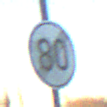
Verkehrszeichen: EndeGeschwindigkeit80
Umgebung: Outdoor, Nature
Tageszeit: SunriseSunset
Wetter: Clear
Licht: Natural
Jahreszeit: Winter
Kontrast: LowContrast